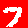
Digit: 7